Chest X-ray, AP view. Patient: 16 years old, sex F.
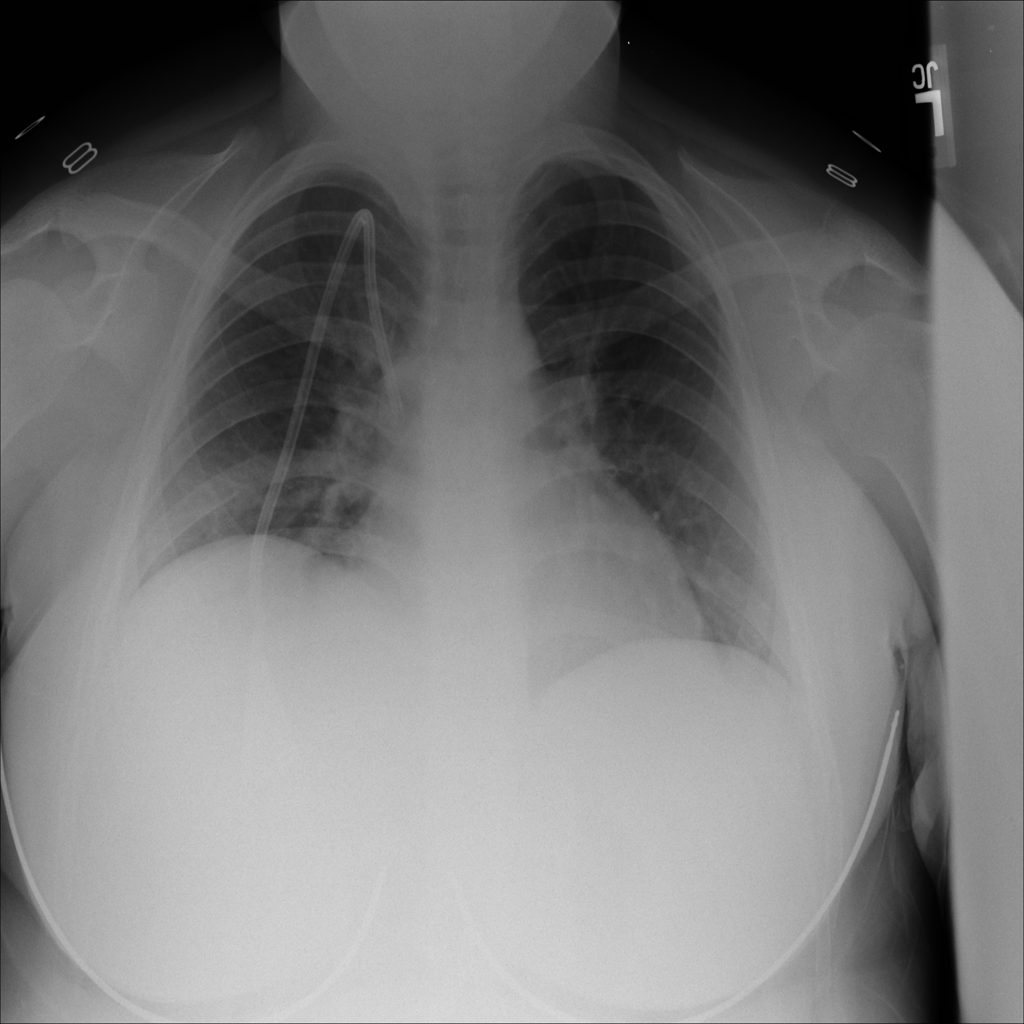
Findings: Atelectasis